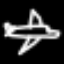
Label: airplane